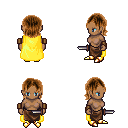
a pixel art fantasy rpg character, female body template, human, dark skin, yellow cape, robe skirt, brown long bangs hairstyle, leather bracers, gold boots, dagger, four views (front, back, left, right), 2x2 character sprite sheet, small pixel art, hard edges, no anti-aliasing